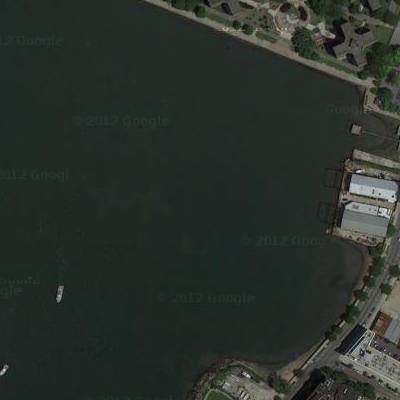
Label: dRiverLake